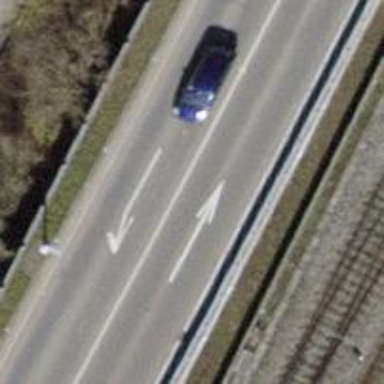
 part of trunk highway that is also motorroad."